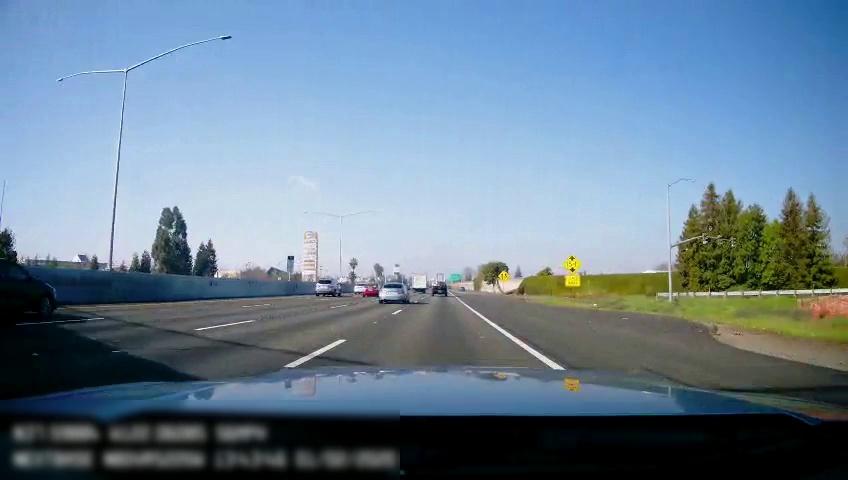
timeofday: Day
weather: Sunny
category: Drivable Space
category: Vehicles | Car
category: Vehicles | Car
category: Vehicles | Truck
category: Vehicles | Truck
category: Vehicles | SUV
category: Vehicles | SUV
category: Lanes | Alternate Lane
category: Lanes | Current Lane
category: Lanes | Current Lane
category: Lanes | Alternate Lane
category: Lanes | Alternate Lane
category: Traffic | Signs
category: Traffic | Signs
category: Traffic | Signs
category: Traffic | Signs